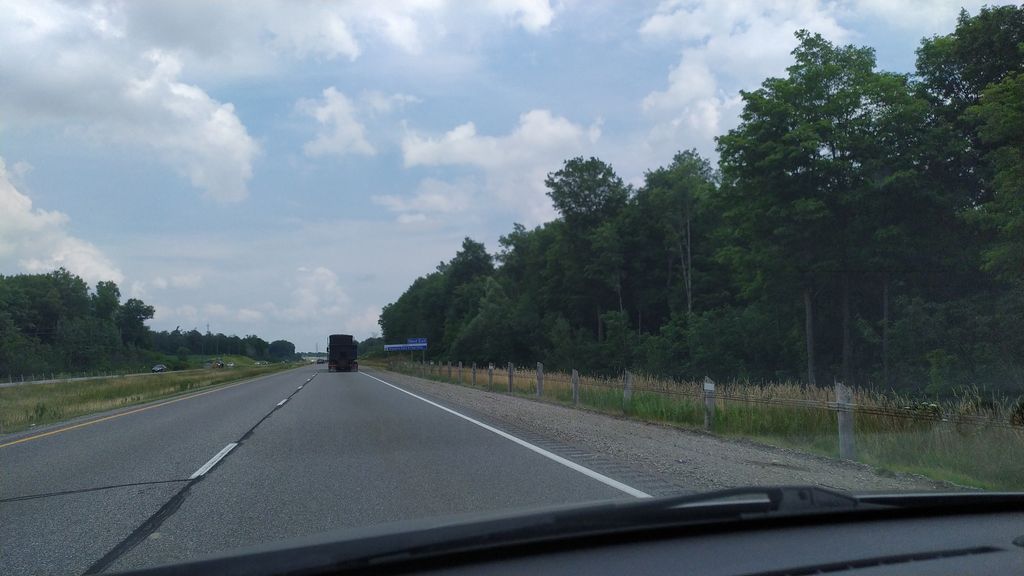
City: kitchener-waterloo